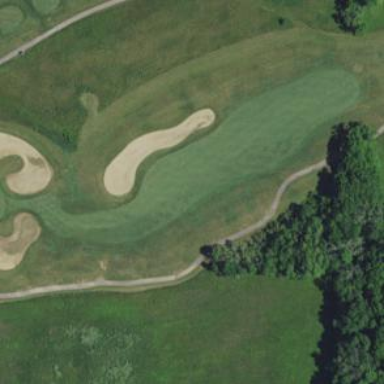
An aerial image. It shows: Golf fairway surrounded by grass.